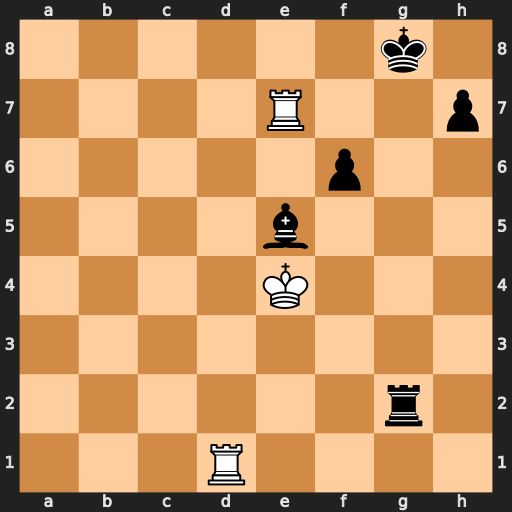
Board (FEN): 6k1/4R2p/5p2/4b3/4K3/8/6r1/3R4
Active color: w
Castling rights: -
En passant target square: -
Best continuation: Rd8#